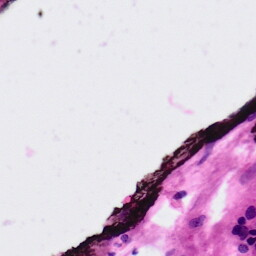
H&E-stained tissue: Ovarian